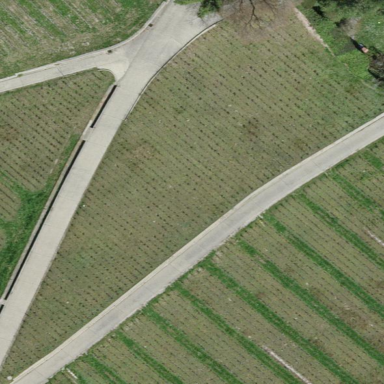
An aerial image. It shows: Vineyard growing grapes.